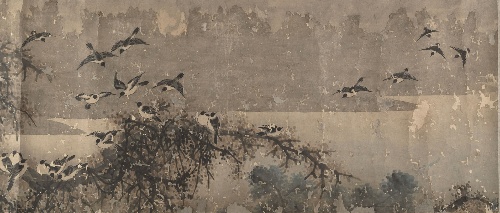
Artist: Zha Shibiao
Artist bio: Chinese, 1615–1698
Object type: Handscroll
Classification: Paintings
Medium: Handscroll; ink and color on paper
Culture: China
Period: Ming (1368–1644) or Qing (1644–1911) dynasty
Dimensions: Image: 11 3/8 in. × 10 ft. 10 1/4 in. (28.9 × 330.8 cm)
Department: Asian Art
Credit line: From the Collection of A. W. Bahr, Purchase, Fletcher Fund, 1947
Accession year: 1947
Repository: Metropolitan Museum of Art, New York, NY
Tags: Birds|Landscapes